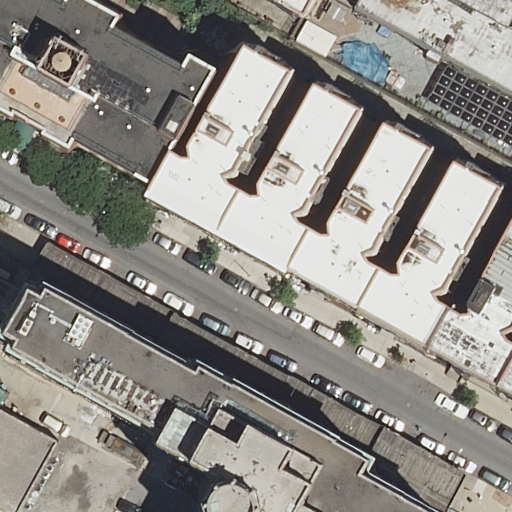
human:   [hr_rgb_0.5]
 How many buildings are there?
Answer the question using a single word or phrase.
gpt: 14

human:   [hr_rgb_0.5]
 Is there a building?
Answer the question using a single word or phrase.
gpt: yes

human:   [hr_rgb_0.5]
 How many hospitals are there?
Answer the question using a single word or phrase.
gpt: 1

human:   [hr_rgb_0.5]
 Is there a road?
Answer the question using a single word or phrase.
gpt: yes

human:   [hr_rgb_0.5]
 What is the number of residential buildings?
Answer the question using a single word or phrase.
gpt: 14

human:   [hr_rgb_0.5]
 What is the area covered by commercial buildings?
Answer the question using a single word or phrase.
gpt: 0m2

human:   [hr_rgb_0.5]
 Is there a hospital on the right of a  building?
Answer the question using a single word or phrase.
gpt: no

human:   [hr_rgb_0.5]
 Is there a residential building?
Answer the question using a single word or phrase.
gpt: yes

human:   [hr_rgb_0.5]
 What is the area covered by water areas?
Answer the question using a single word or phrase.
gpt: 0m2

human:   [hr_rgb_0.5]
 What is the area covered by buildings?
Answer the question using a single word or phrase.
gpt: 6916m2

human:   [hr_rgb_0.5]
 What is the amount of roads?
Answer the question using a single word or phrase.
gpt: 1

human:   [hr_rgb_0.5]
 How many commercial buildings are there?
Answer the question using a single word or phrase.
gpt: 0

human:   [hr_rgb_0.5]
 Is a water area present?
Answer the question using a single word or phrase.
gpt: no

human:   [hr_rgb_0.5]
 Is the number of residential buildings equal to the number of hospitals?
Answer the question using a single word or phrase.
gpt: no

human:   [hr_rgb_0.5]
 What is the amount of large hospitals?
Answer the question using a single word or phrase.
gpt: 1

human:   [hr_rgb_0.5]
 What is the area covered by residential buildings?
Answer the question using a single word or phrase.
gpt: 6916m2

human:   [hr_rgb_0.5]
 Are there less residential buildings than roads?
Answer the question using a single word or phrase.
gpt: no

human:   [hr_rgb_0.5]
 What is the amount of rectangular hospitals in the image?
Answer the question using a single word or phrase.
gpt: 1

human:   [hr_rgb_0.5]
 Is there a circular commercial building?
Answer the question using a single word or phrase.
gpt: no

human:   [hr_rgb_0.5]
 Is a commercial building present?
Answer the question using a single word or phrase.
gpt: no

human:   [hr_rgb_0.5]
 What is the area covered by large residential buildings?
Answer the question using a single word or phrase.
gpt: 4260m2

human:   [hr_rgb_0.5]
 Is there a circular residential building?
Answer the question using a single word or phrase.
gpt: no

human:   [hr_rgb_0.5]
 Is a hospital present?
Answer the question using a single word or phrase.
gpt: yes

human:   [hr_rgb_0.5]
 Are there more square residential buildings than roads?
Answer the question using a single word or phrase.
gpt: no

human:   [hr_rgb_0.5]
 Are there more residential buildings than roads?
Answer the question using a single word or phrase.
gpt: yes

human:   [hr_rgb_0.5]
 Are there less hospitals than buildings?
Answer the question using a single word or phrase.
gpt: yes

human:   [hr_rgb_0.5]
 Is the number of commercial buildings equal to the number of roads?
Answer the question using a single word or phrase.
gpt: no

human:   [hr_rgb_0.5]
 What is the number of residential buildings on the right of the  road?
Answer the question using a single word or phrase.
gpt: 5

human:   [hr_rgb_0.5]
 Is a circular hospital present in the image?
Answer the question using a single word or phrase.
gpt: no

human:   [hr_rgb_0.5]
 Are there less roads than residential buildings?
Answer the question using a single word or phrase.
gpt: yes

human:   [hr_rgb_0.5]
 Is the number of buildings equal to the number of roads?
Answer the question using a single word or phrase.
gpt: no

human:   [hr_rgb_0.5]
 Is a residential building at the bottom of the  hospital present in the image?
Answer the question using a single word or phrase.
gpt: no

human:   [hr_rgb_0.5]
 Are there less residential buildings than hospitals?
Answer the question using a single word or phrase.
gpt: no

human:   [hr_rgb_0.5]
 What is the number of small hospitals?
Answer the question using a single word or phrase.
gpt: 0

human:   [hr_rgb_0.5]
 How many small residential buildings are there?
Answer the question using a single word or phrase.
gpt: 3

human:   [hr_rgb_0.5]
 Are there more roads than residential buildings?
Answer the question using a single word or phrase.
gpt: no

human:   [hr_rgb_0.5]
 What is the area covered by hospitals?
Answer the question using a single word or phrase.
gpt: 7592m2

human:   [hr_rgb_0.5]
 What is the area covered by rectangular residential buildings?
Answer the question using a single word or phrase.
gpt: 26m2

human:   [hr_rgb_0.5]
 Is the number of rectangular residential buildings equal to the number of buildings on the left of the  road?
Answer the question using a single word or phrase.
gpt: no

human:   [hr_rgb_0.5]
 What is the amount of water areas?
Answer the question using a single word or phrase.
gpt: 0

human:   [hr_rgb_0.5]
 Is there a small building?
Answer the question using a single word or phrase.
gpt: yes

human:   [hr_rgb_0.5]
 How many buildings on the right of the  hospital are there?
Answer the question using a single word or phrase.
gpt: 14

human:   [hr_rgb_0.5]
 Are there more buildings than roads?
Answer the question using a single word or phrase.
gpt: yes

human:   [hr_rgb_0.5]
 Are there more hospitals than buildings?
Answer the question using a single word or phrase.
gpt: no

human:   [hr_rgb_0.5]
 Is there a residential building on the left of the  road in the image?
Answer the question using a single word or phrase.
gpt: yes

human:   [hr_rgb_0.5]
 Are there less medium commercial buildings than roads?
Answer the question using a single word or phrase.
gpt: yes

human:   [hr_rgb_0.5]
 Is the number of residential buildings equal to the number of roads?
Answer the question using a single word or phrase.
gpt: no

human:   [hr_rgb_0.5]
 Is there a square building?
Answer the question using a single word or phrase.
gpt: no

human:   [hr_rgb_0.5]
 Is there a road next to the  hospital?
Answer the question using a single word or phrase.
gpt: yes

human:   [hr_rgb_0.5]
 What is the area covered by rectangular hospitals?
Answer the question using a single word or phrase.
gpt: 7592m2

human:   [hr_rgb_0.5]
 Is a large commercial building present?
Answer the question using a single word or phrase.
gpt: no

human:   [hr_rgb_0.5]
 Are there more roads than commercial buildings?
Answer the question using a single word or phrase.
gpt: yes

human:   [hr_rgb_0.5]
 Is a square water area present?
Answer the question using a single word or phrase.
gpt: no

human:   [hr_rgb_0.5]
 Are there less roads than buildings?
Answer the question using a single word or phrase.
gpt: yes

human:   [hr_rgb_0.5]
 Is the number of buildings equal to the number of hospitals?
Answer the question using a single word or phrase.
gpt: no

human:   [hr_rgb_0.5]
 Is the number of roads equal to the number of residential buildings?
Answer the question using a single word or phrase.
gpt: no

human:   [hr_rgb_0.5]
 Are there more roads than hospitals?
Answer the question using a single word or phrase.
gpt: no

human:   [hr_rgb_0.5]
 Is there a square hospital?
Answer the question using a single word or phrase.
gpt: no

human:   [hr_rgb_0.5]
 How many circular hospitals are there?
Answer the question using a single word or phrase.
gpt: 0

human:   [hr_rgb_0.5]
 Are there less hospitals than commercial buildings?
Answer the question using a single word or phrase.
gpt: no

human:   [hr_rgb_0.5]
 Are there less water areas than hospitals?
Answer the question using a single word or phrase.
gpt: yes

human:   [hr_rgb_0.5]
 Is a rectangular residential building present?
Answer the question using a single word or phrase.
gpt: yes

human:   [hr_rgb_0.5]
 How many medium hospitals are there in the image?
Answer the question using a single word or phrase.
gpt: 0

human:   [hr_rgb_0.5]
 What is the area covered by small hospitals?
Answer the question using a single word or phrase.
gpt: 0m2